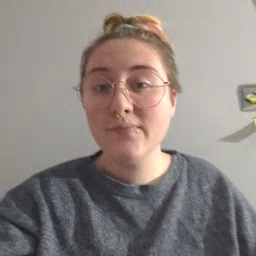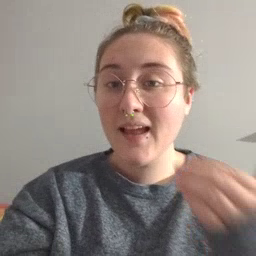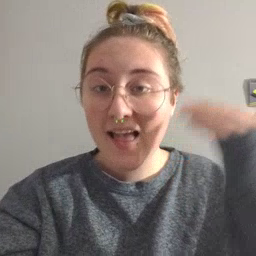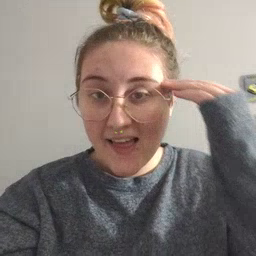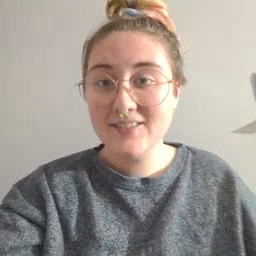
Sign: head